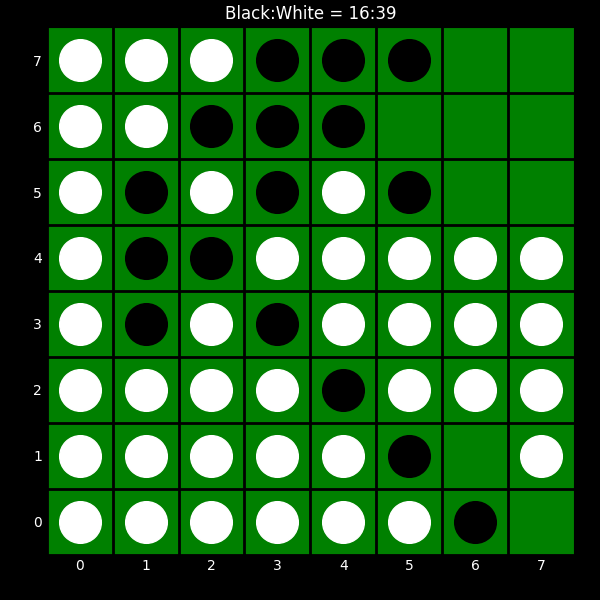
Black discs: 16
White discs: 39